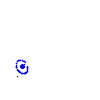
Particle: electron